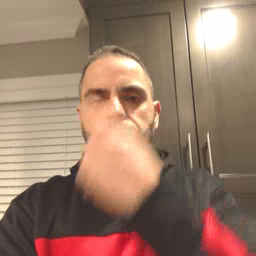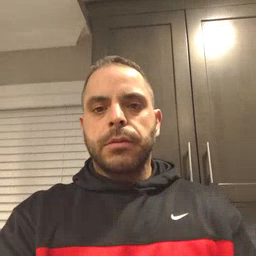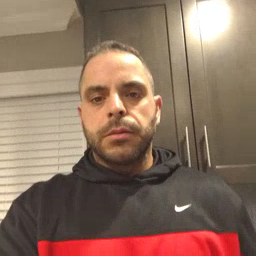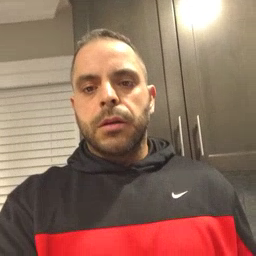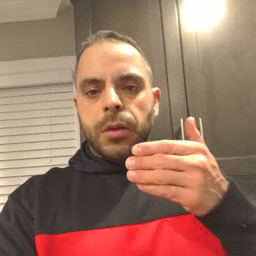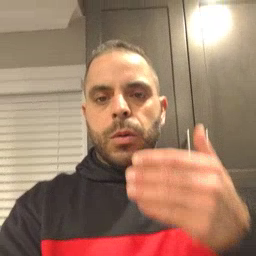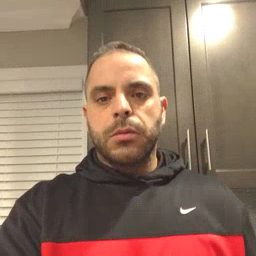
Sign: close